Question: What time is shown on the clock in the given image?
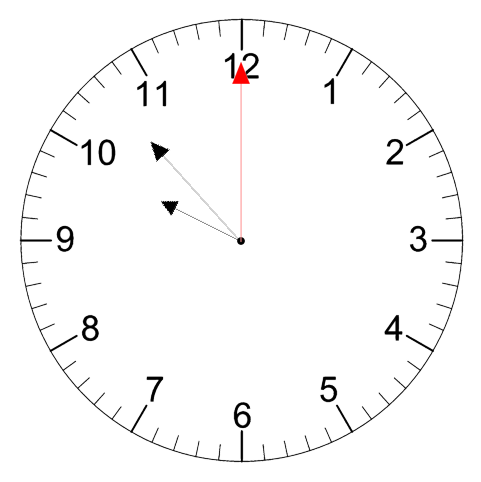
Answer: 09:53:00